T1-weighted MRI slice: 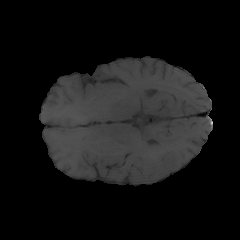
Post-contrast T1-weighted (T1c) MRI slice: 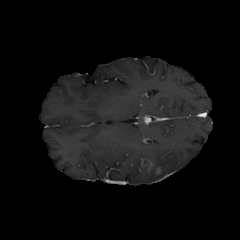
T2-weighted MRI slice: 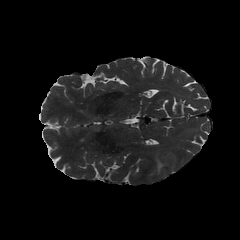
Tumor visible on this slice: yes